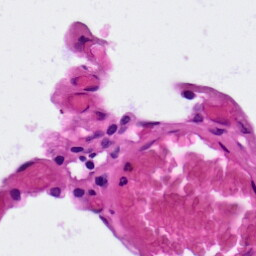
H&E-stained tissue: Lung